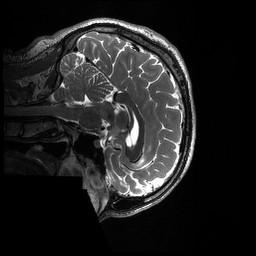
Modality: T2w
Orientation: sagittal
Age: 26
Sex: male